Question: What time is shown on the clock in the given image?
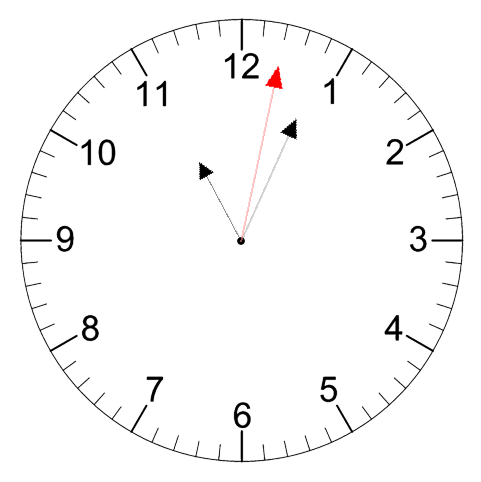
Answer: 11:04:02